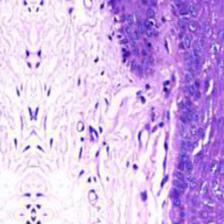
Diagnosis: Normal